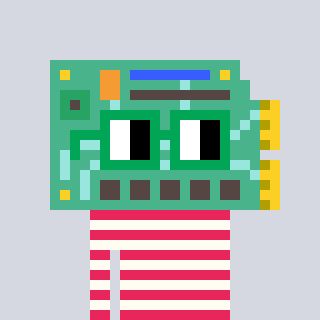
a pixel art character with square green glasses, a chipboard-shaped head and a grayscale-colored body on a cool background